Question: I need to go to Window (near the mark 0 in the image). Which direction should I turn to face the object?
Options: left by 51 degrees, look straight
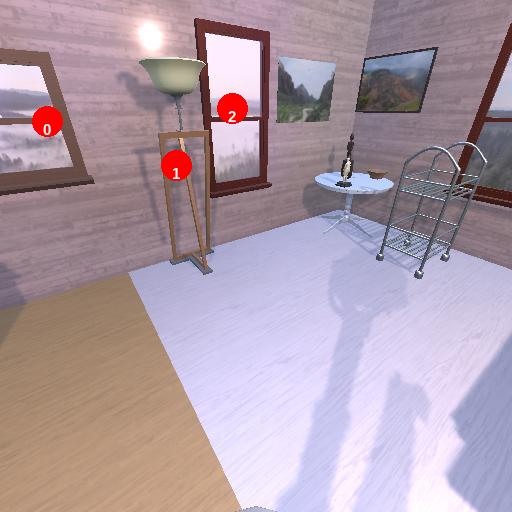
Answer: left by 51 degrees